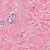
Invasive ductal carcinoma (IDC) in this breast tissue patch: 0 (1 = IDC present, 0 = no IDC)